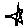
Label: star